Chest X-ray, PA view. Patient: 69 years old, sex M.
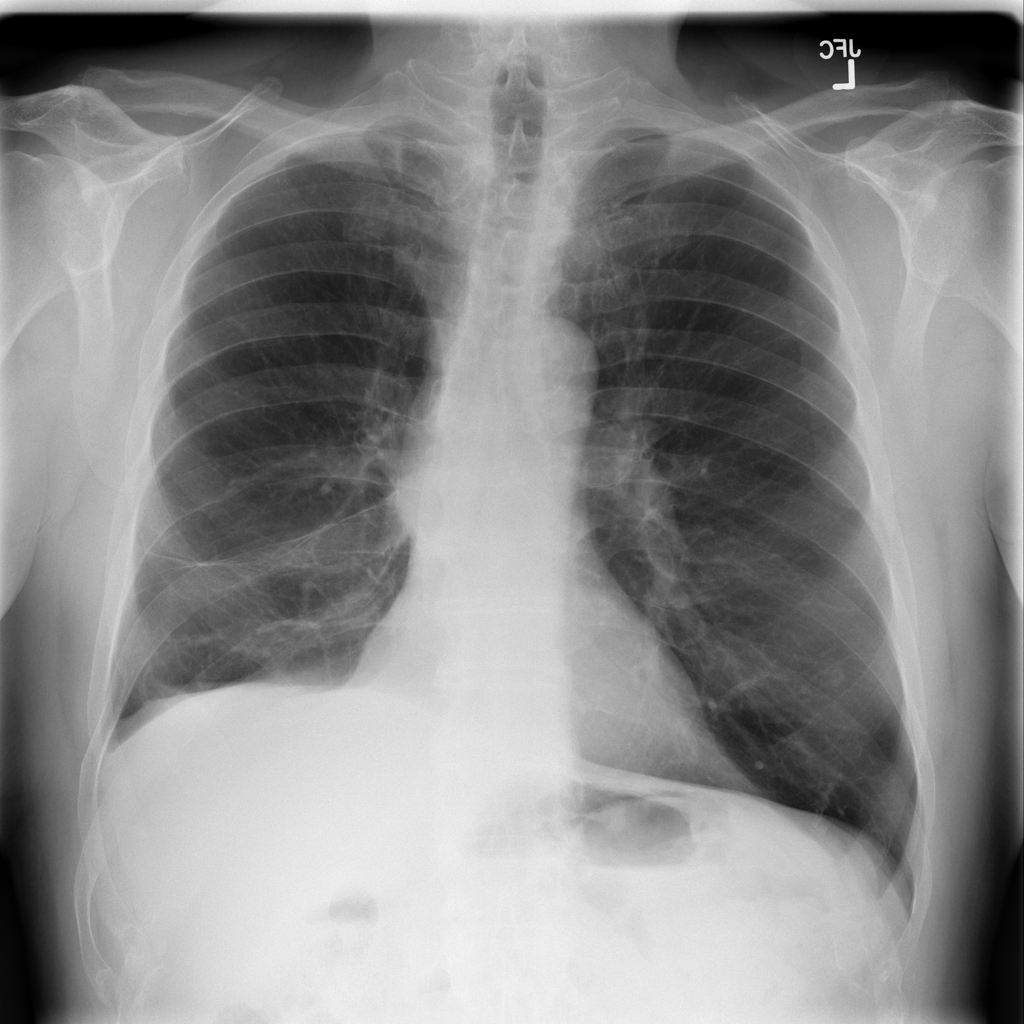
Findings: Atelectasis, Nodule